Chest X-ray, PA view. Patient: 56 years old, sex F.
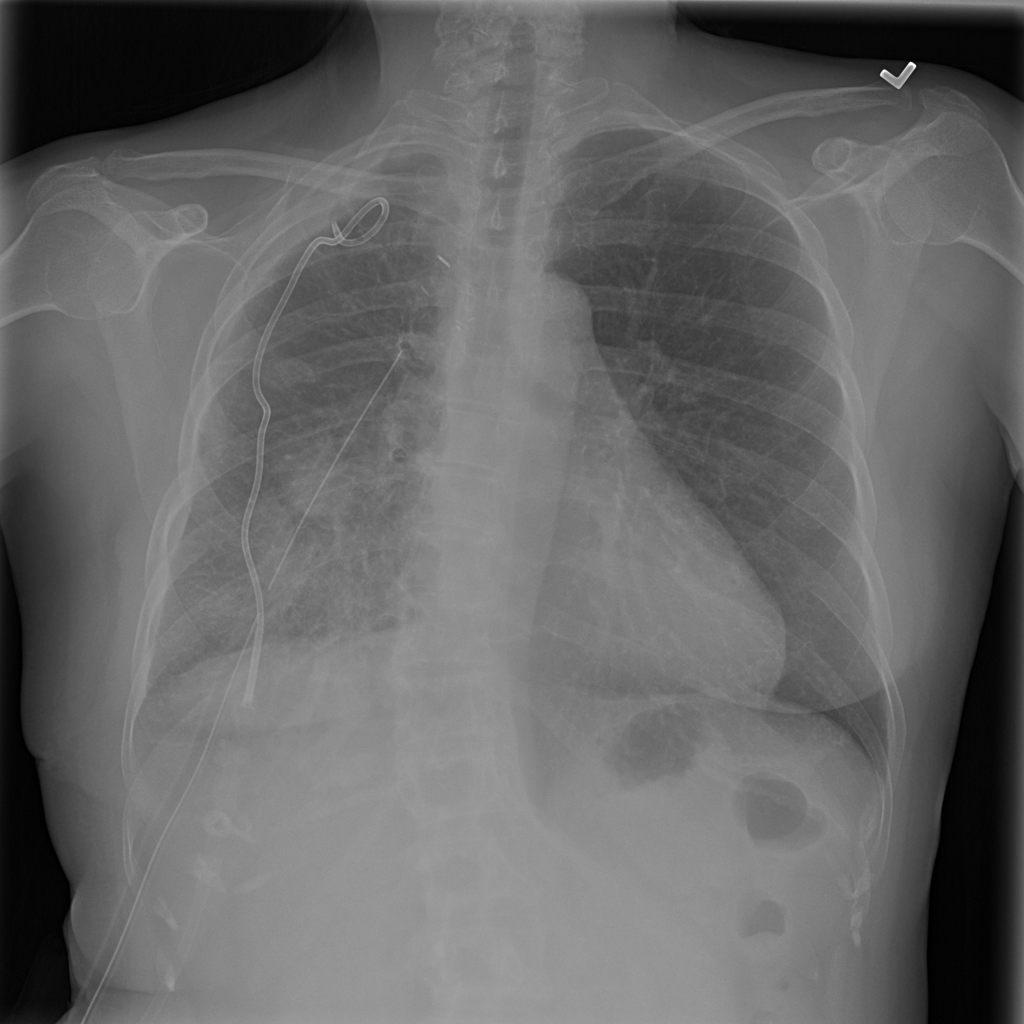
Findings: No Finding